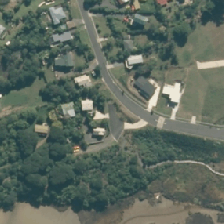
Land cover: urban_build_up